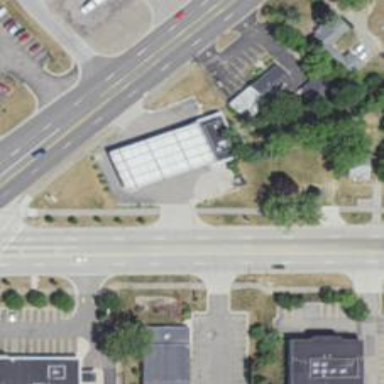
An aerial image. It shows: Convenience shop.